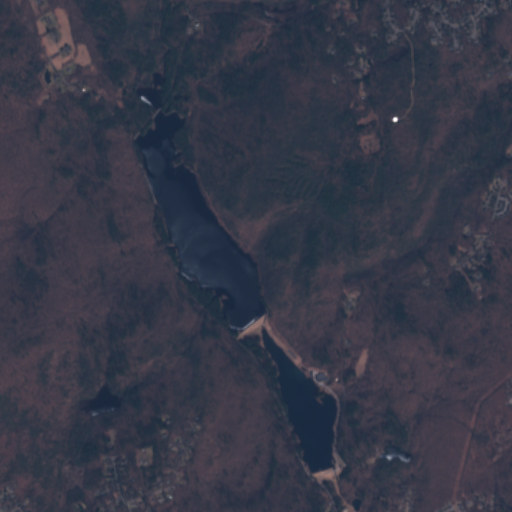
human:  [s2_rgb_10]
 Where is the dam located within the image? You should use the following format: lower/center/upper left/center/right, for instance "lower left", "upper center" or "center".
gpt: The dam is located in the lower center of the image.
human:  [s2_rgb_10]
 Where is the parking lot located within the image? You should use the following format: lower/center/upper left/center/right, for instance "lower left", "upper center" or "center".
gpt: The parking lot is located in the lower right of the image.
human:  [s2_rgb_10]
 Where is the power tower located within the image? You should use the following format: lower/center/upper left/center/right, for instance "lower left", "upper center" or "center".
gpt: The power tower is located in the lower right of the image.
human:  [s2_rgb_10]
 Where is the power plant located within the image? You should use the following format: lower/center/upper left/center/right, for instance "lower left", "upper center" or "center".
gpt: There is no power plant in the image.